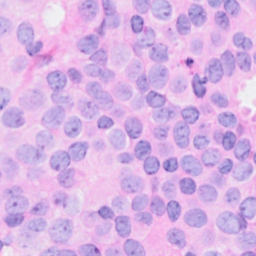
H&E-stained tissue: Breast